Question: How I should plot the figure which has sine on the top of rectangular?
I draw a rectangular with code:
'''
def rectdraw(length_sec=1000):
rect = []
for time in range(0, 3000, 1):
if time > 1000 and time < 2000:
rect.append(1.2)
else:
rect.append(0)
plt.figure()
plt.plot(rect)
plt.show()
'''
But instead of value 1.2 I should get a sine wave. How I should modify my code?

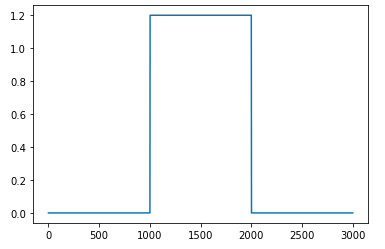
Answer: The sine function is the following:
<URL>
So, you need to define the amplitude, frequency and phase when using the sine function. So, I changed your function a bit where it takes another three arguments:
- 'a'- 'freq'- 'ph'
'''
def rectdraw(a=1, freq=0.005, ph=0, length_sec=1000):
rect = []
for time in range(0, 3000, 1):
if time > 1000 and time < 2000:
rect.append(1.2+(a*np.sin(2*np.pi*freq*time + ph)))
else:
rect.append(0)
plt.figure()
plt.plot(rect)
plt.show()
'''
Running the previous function produced the following graph:
<URL>